Interaction volume radius: 5 \u00c5
Interaction volume height: 15 \u00c5
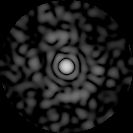
Disorder parameter: 0.8295